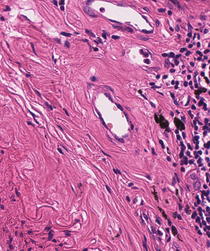
Tumor epithelial tissue: no
Tumor-associated stroma tissue: yes
Normal tissue: no